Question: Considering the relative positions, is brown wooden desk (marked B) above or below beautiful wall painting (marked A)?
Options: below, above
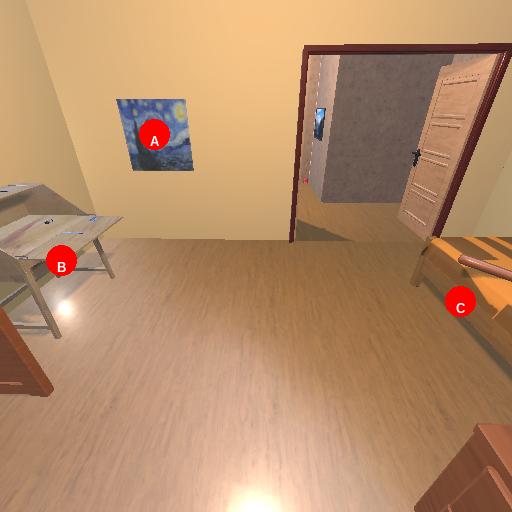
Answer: below